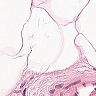
Metastatic tissue present: no